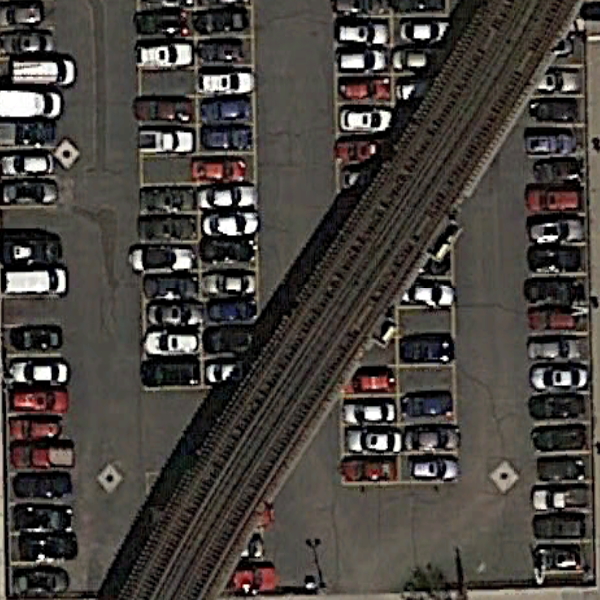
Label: Parking